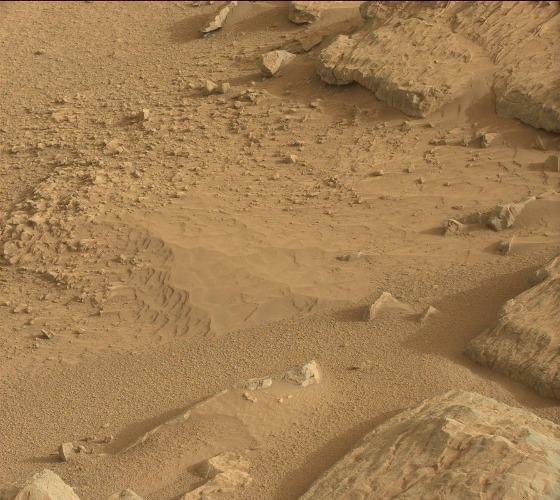
Terrain classes present: Bedrock, Gravel / Sand / Soil, Rock, Shadow